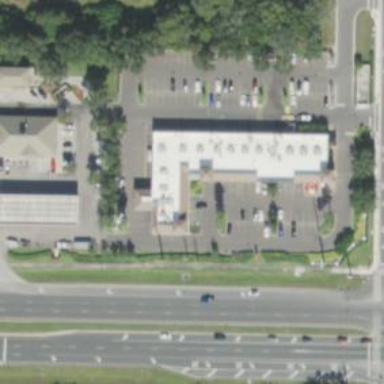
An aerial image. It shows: Commercial building.